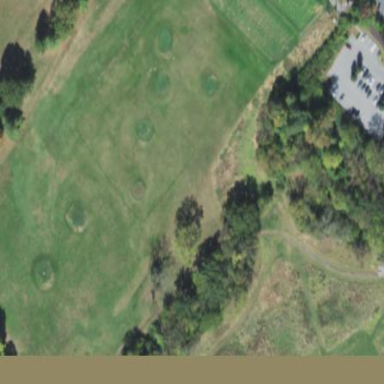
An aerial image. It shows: Scenic golf fairway.